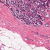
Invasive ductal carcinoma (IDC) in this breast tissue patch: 0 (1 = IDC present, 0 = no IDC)